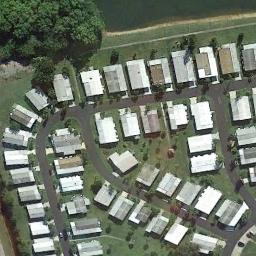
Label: mobile_home_park